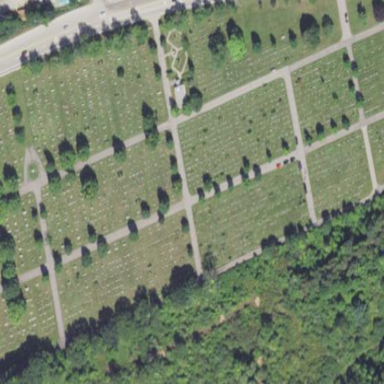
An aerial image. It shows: Cemetery or graveyard.